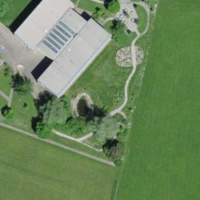
EUNIS habitat code: 55
Species observed at this site:
Prunus spinosa